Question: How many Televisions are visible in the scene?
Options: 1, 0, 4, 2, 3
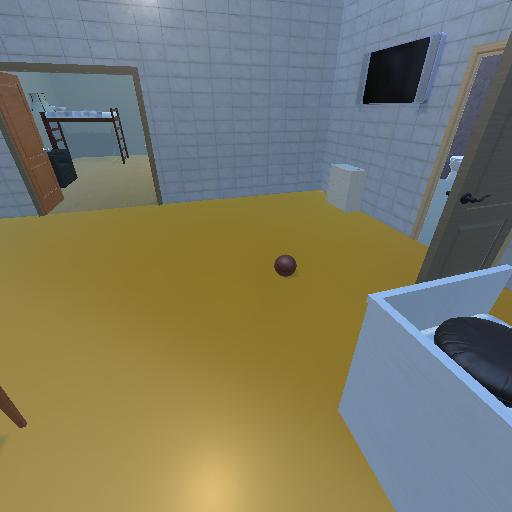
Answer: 1